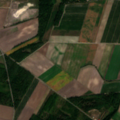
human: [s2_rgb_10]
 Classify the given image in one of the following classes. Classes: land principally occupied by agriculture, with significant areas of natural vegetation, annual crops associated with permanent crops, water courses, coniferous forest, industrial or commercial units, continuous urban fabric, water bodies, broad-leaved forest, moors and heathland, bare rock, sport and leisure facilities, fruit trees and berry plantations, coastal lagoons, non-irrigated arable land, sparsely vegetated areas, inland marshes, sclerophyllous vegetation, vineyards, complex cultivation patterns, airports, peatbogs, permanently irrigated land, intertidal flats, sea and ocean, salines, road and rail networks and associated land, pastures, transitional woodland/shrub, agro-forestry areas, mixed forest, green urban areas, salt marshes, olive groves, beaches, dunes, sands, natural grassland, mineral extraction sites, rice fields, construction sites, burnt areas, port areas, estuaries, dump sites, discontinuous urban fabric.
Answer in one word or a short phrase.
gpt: non-irrigated arable land, land principally occupied by agriculture, with significant areas of natural vegetation, mixed forest